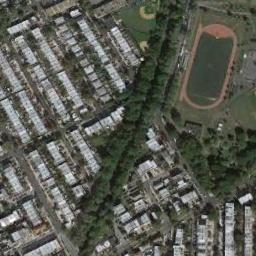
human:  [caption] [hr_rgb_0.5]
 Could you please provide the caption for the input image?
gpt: The green space of track and field is not rectangular .

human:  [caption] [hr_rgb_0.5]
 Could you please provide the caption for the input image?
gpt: Many buildings are near the ground track field .

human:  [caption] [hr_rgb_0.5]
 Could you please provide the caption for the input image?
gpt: A track and field is built in the middle of a residential area, Surrounded by a lot of vegetation .

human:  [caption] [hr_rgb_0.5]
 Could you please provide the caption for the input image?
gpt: The ground track field is next to a residential area and a baseball diamond beside .

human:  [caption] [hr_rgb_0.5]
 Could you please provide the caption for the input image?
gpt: There are many white building arranged neatly near the ground track field .